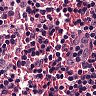
Metastatic tissue present: no